Question: I want to have an image on the android screen where different parts of the image can be clickable. What I mean is that, If its an image of 3 circles, I want to be able to click each of these circles,
Then I can add different functionalities to each of these clickable circles.
For an instance in this image below I want to be able to click each distinct color. Is it possible to have on-touch-listener and get you the color ? and can it be an image or has to be drawn in Java OR XML ?

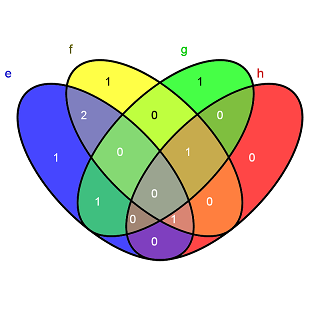
Answer: I found a really good widget that helps you make any image muli-clickable. They have some good notes on how to use their widget as well.
The widget has a similar approach as Image mapping in html. The good thing about this widget is that the image can be zoomed and it will not lose the coordinates or areas associated to specific clicks.
<URL> the link to their website. the guy who made the widget apparently had similar problem and came up with this widget.